Chest X-ray:
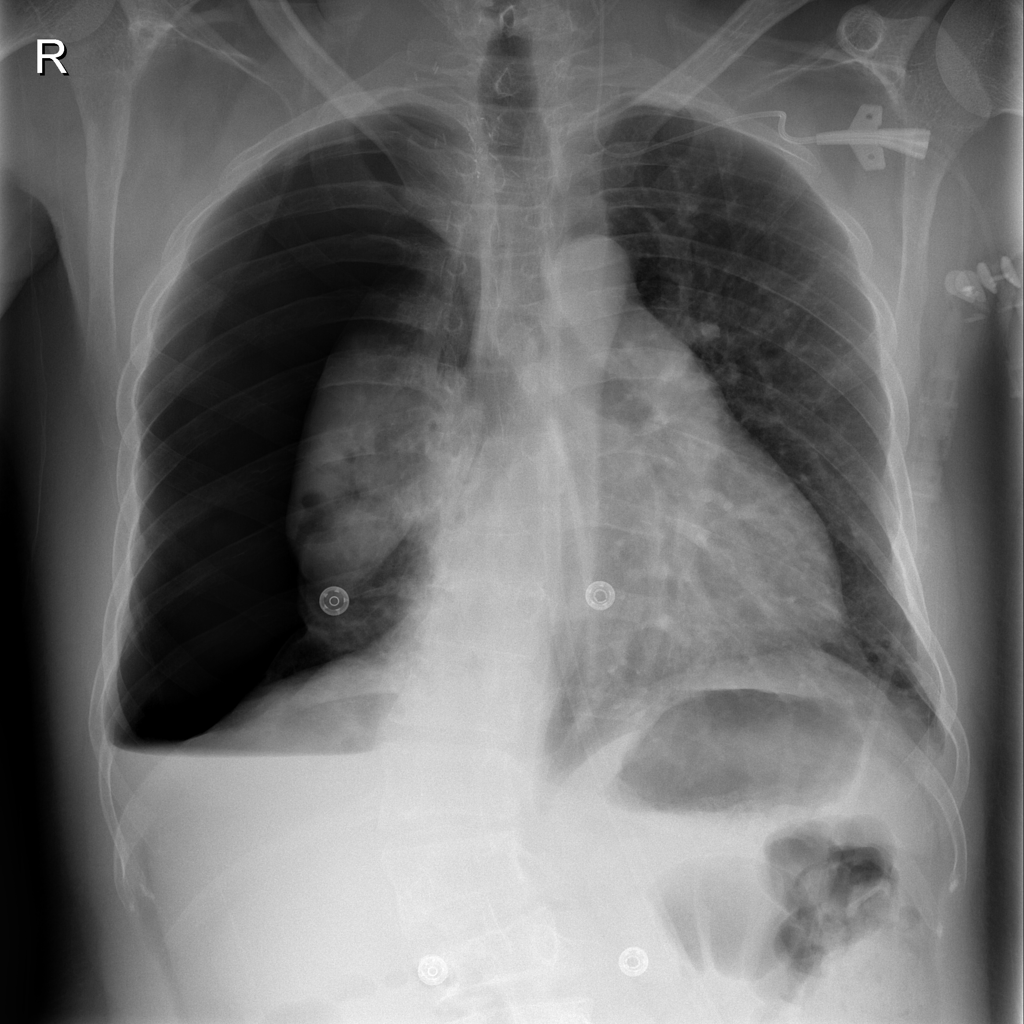
Findings: Pneumothorax, Effusion, Fibrosis
No abnormal finding: no